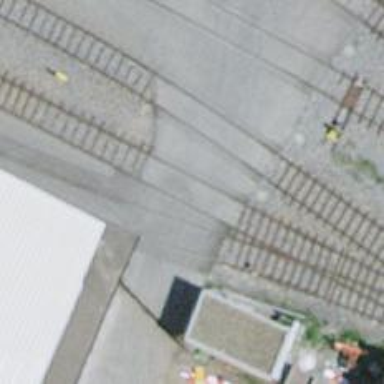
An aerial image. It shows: Railway level crossing.